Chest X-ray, PA view. Patient: 65 years old, sex M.
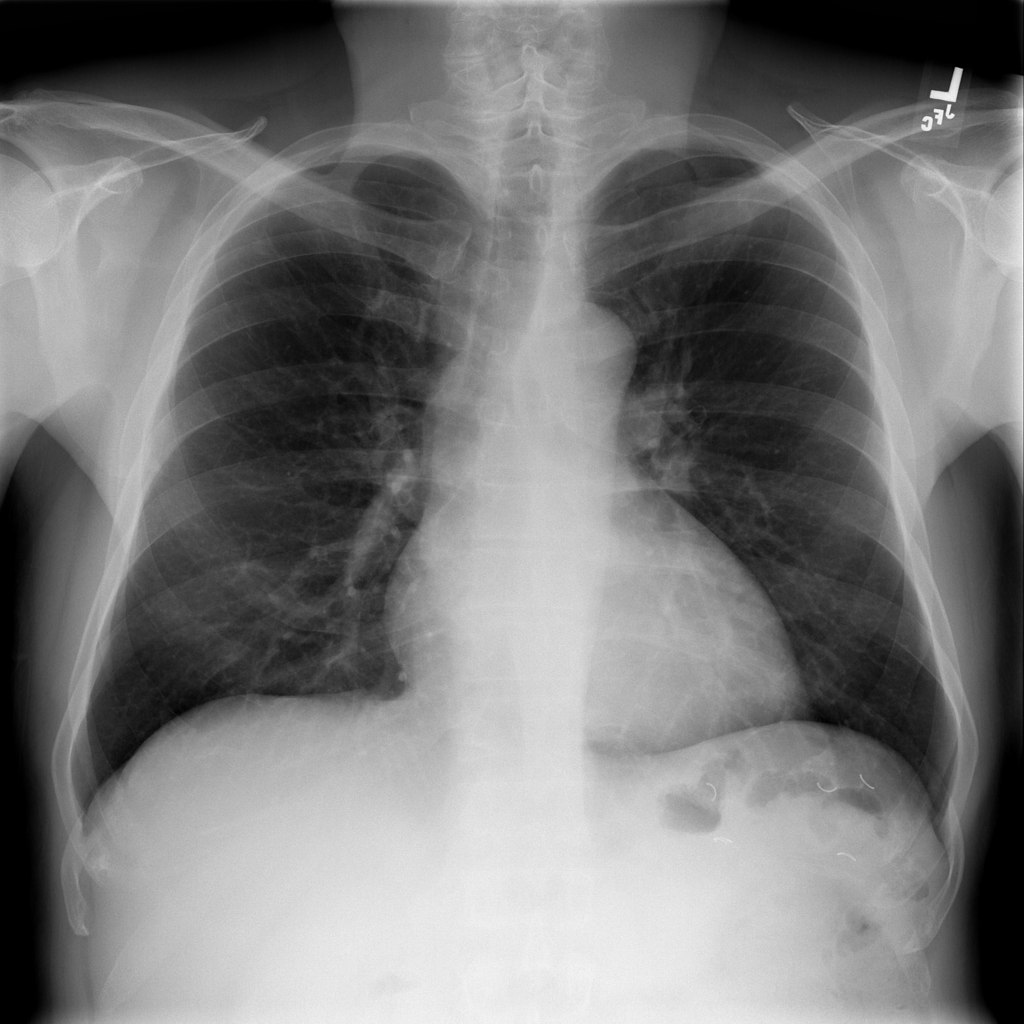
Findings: No Finding